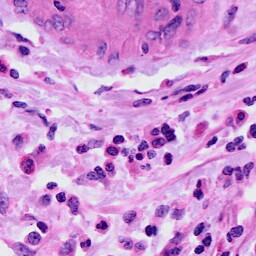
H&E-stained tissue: Cervix